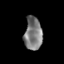
Tissue: skin
Cell type: Epithelial cells
Senescence score: 0.1704
Nuclear area (px): 576
Mean DAPI intensity: 123.894